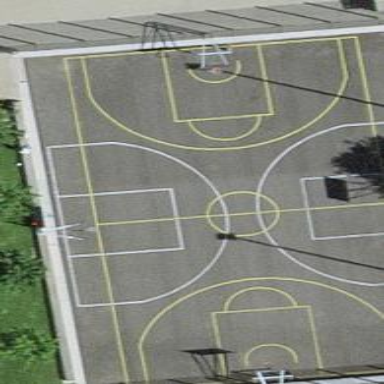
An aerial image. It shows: Asphalt basketball court on pitch.